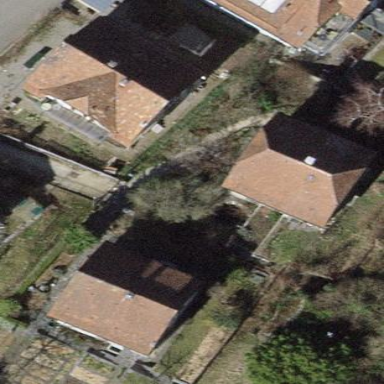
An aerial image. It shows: Residential building.